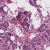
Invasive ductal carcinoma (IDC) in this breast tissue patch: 1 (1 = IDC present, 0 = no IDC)